Question:
I need to style my progress bar to look like the one above. Any ideas?
Thanks.
I actually was wondering if I could STYLE a 'ProgressBar' to look like this WITHOUT using 'SwipeRefreshLayout'. Sorry I wasn't clear enough
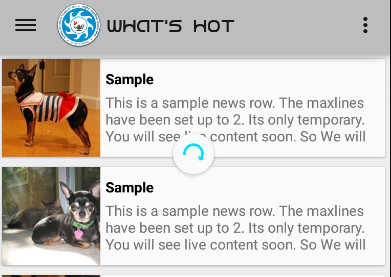
Answer: What you want to achieve is against Material Design guidelines. You should use this indicator only to indicate refreshing which was caused by "swipe to refresh" pattern (see <URL>. To indicate any other type of progress you should use different types of progress indicators. It is all written here:
<URL>